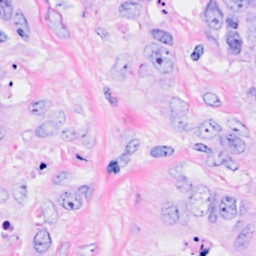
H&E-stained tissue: Breast